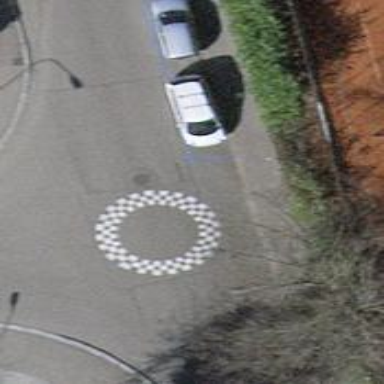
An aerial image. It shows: Rosette traffic calming feature.